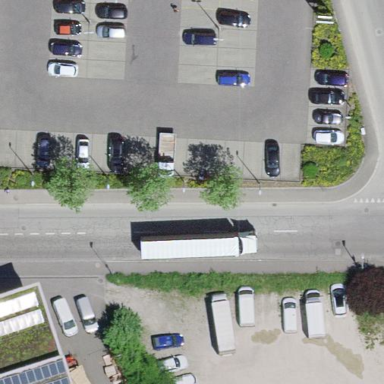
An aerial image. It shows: Parking area with surface.